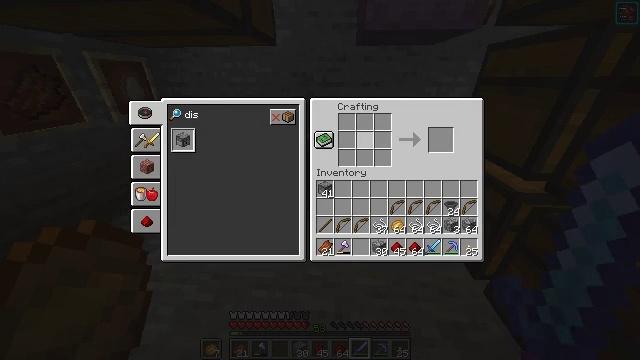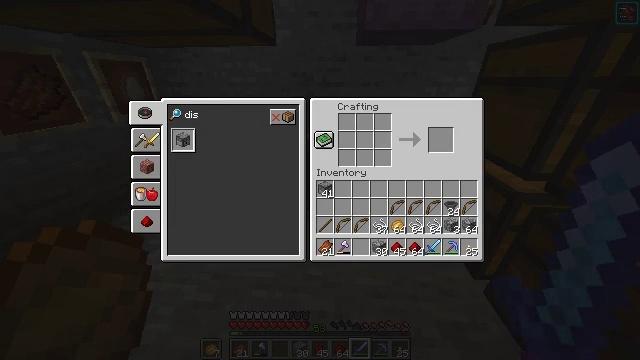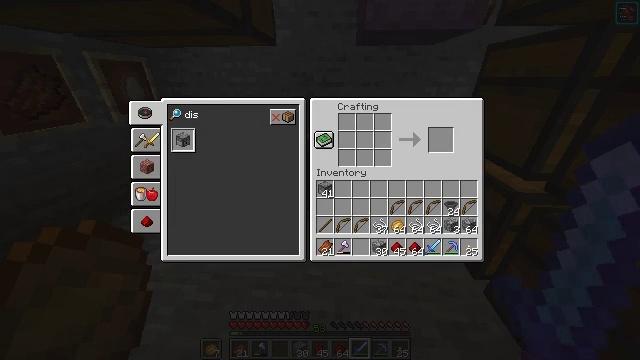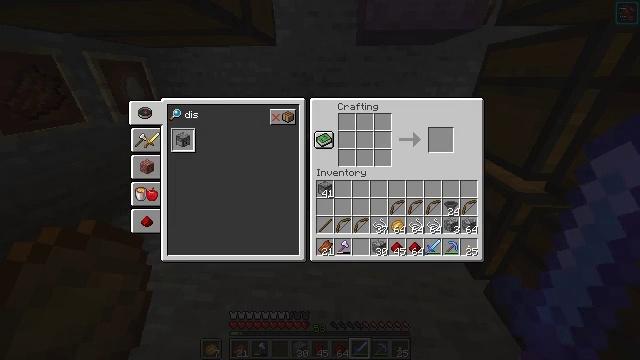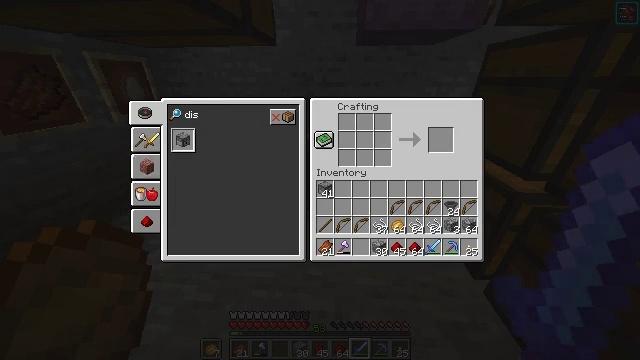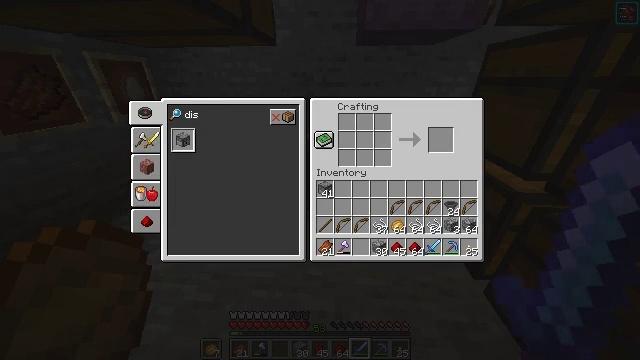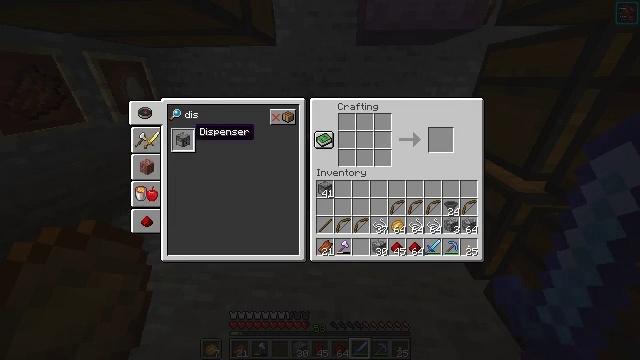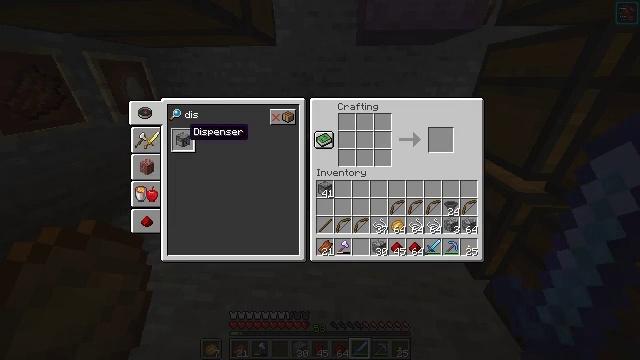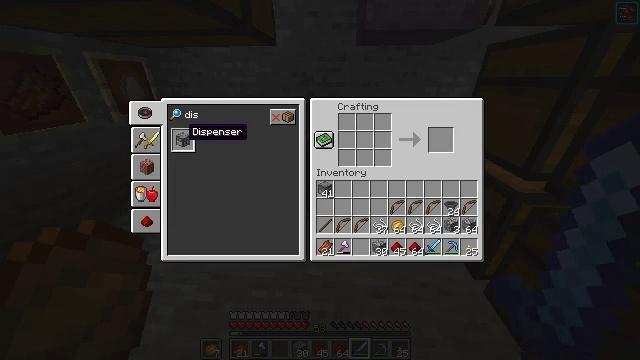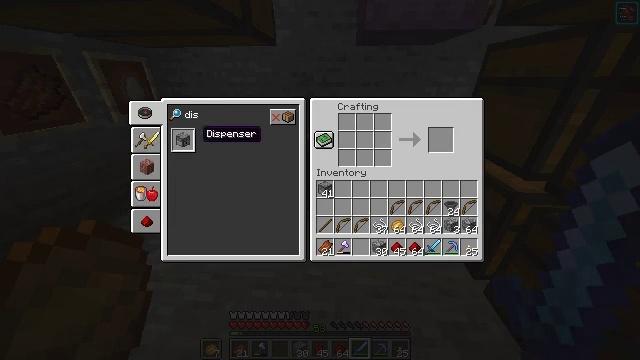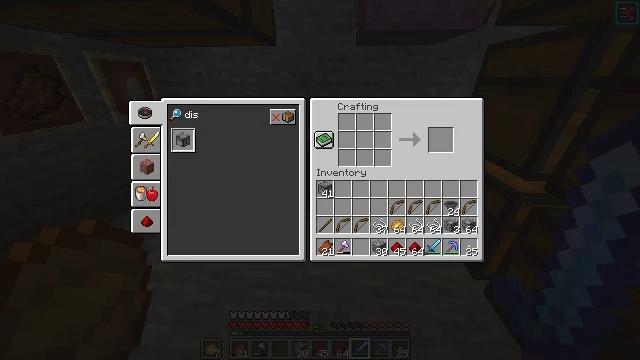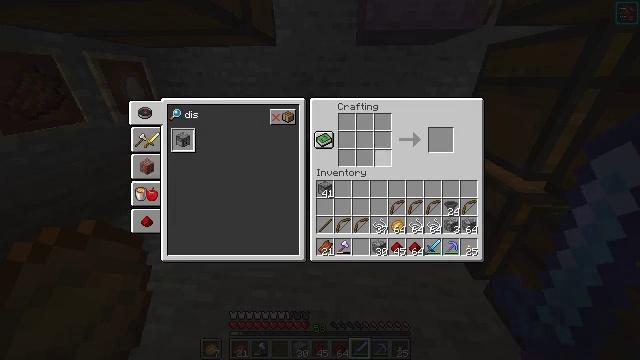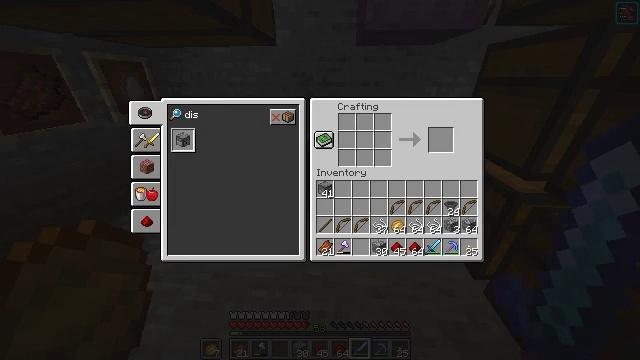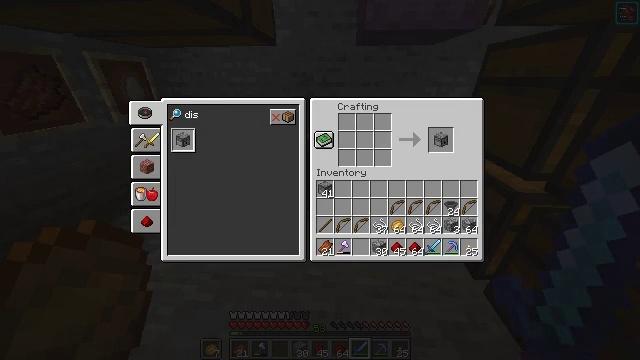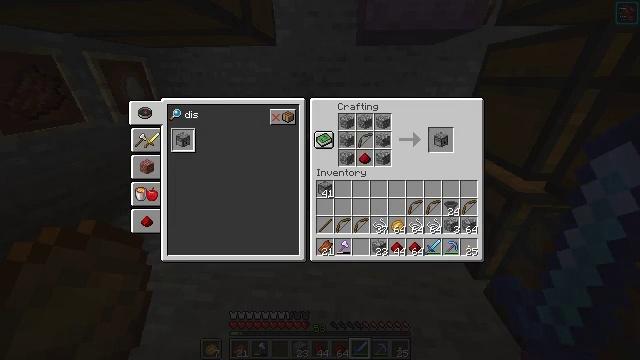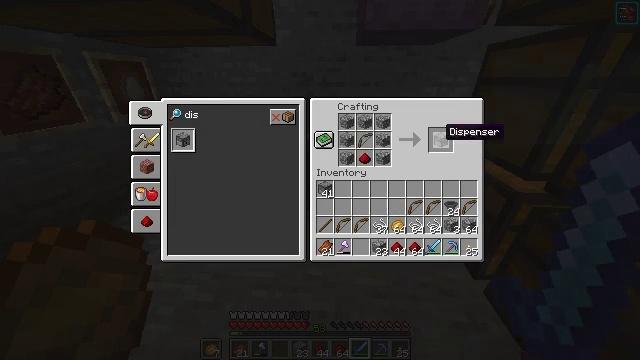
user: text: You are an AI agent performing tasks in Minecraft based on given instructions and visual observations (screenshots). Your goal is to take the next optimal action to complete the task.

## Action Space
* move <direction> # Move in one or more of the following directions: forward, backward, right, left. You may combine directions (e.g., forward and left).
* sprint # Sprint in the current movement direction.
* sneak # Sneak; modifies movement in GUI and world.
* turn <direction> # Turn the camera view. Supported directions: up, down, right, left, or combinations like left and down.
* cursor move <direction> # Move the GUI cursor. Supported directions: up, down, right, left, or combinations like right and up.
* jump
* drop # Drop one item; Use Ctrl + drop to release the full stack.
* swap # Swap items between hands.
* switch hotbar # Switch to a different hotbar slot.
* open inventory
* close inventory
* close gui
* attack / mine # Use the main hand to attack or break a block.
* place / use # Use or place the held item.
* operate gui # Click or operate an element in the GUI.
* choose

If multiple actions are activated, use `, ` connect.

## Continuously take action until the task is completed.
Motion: motion action
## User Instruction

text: Craft the dispenser using a crafting table.
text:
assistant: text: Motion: sneak, cursor move left
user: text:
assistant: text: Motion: sneak, cursor move left
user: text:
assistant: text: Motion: sneak, cursor move left
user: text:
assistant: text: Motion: sneak, cursor move left
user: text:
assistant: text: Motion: sneak, cursor move left
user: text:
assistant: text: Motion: sneak, cursor move left
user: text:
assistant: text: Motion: sneak
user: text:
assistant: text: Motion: sneak, operate gui
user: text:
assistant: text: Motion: sneak, cursor move right, operate gui
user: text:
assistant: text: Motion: sneak, cursor move right and down
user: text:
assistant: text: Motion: sneak, cursor move right
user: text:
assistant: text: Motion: sneak, cursor move right
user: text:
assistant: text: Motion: sneak, cursor move right
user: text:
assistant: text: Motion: sneak, cursor move right
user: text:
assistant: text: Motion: sneak, cursor move right
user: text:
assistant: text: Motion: sneak, cursor move right
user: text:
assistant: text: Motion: sneak
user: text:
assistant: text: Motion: sneak, operate gui
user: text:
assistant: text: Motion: sneak, cursor move left, operate gui
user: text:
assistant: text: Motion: sneak, cursor move left
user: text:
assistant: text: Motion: sneak, cursor move left
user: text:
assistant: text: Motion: sneak, cursor move left
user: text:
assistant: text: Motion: sneak, cursor move left
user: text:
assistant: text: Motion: sneak, cursor move left
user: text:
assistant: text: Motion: sneak, cursor move left
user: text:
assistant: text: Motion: sneak, cursor move left
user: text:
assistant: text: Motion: sneak
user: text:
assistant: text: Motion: sneak, operate gui
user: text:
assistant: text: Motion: sneak, cursor move right, operate gui
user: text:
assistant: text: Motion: sneak, cursor move right